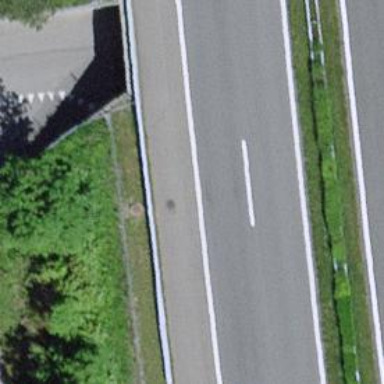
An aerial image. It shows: Motorway bridge.